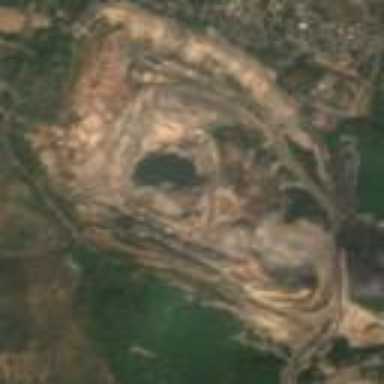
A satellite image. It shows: Quarry area.